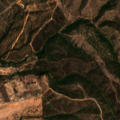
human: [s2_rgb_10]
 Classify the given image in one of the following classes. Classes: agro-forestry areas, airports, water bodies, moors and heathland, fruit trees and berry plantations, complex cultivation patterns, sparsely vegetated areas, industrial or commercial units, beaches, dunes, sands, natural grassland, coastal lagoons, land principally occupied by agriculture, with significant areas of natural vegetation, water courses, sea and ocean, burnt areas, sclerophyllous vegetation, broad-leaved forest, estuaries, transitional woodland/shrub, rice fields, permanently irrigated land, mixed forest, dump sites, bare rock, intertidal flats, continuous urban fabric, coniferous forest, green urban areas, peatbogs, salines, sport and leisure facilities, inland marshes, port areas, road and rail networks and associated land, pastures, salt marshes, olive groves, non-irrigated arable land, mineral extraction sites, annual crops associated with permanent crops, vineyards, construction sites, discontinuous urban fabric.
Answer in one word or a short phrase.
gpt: complex cultivation patterns, broad-leaved forest, transitional woodland/shrub